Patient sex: M
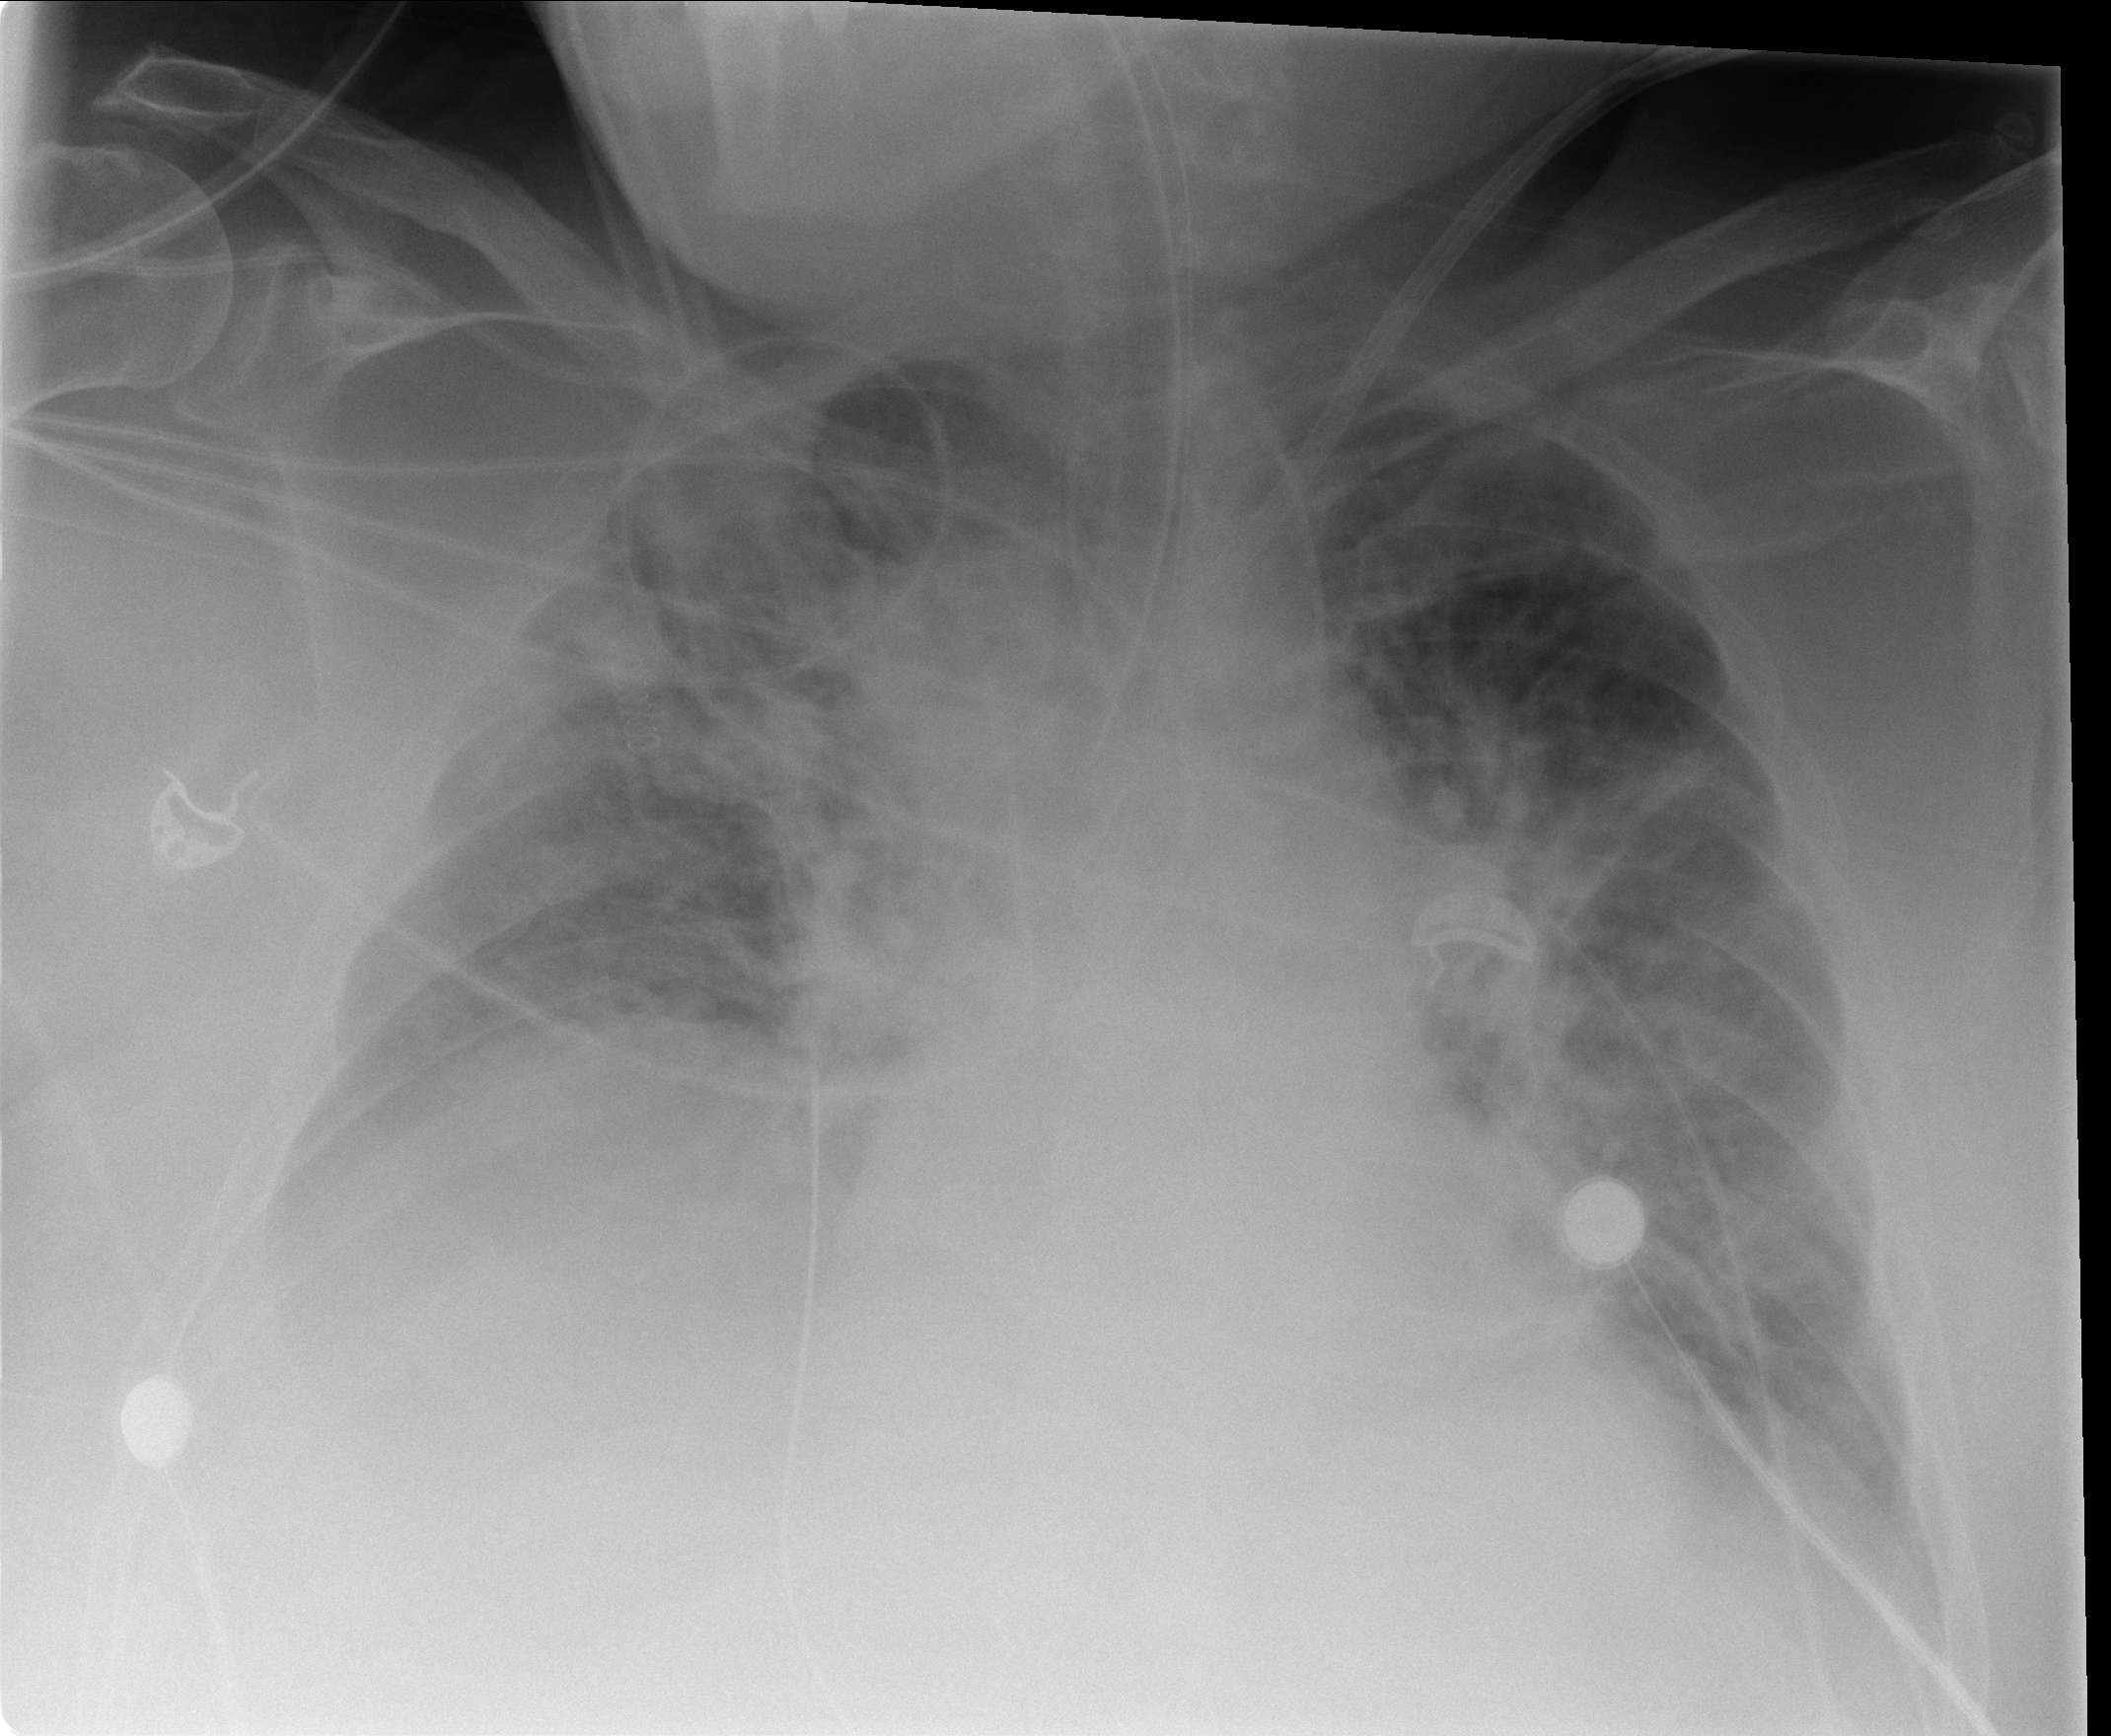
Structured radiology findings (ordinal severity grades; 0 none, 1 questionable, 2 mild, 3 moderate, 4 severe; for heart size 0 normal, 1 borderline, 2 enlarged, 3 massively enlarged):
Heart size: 0
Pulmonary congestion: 2
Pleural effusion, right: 1
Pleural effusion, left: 1
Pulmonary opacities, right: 3
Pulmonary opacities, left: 2
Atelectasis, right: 3
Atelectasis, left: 2